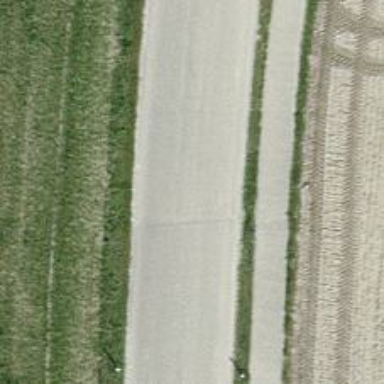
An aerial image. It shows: Tertiary road.